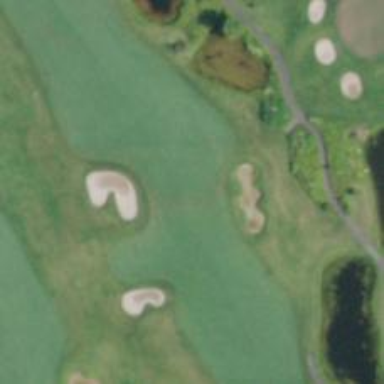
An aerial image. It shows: Golf hole.